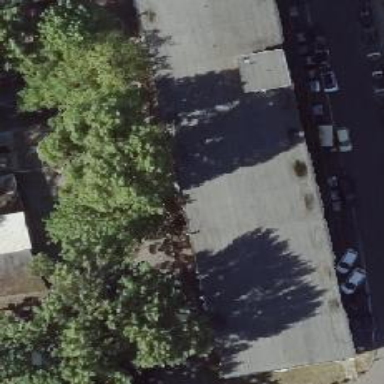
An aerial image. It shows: Car repair shop.